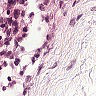
Metastatic tissue present: no